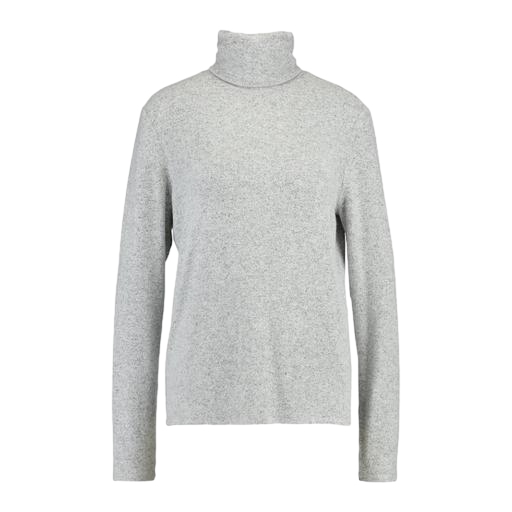
gray turtlneck, long sleeved gray turtleneck, gray turtleneck, white background